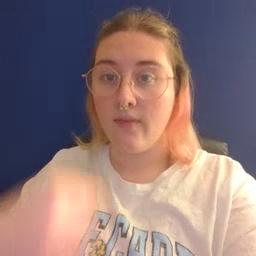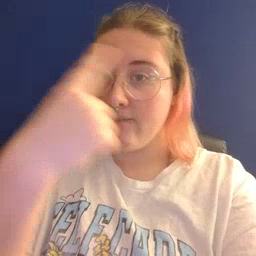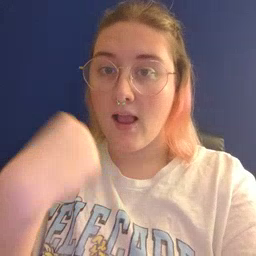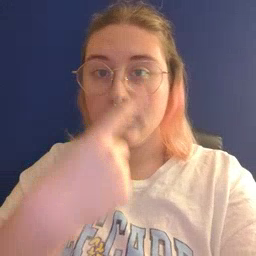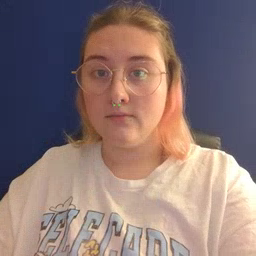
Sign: face